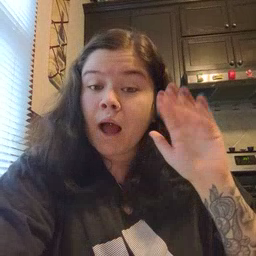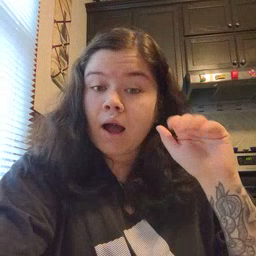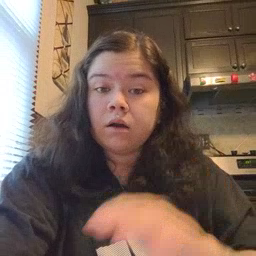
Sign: bye